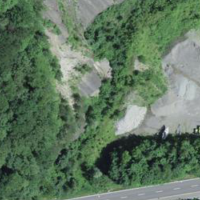
EUNIS habitat code: 48
Species observed at this site:
Ptyonoprogne rupestris